九年级 · 解析几何
在正方形网格中 $\triangle A B C$ 的位置如图所示, 则 $\cos \angle B$ 的值为 ( )

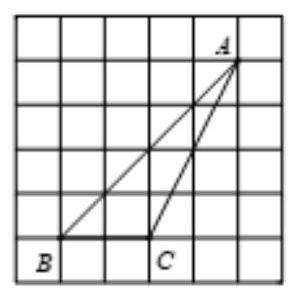
A. $\frac{1}{2}$
B. $\frac{\sqrt{2}}{2}$
C. $\frac{\sqrt{3}}{2}$
D. $\frac{\sqrt{3}}{3}$
答案: B
解析: 由图可得 $\cos B=\frac{2}{\sqrt{2^{2}+2^{2}}}=\frac{\sqrt{2}}{2}$, 故选 B.